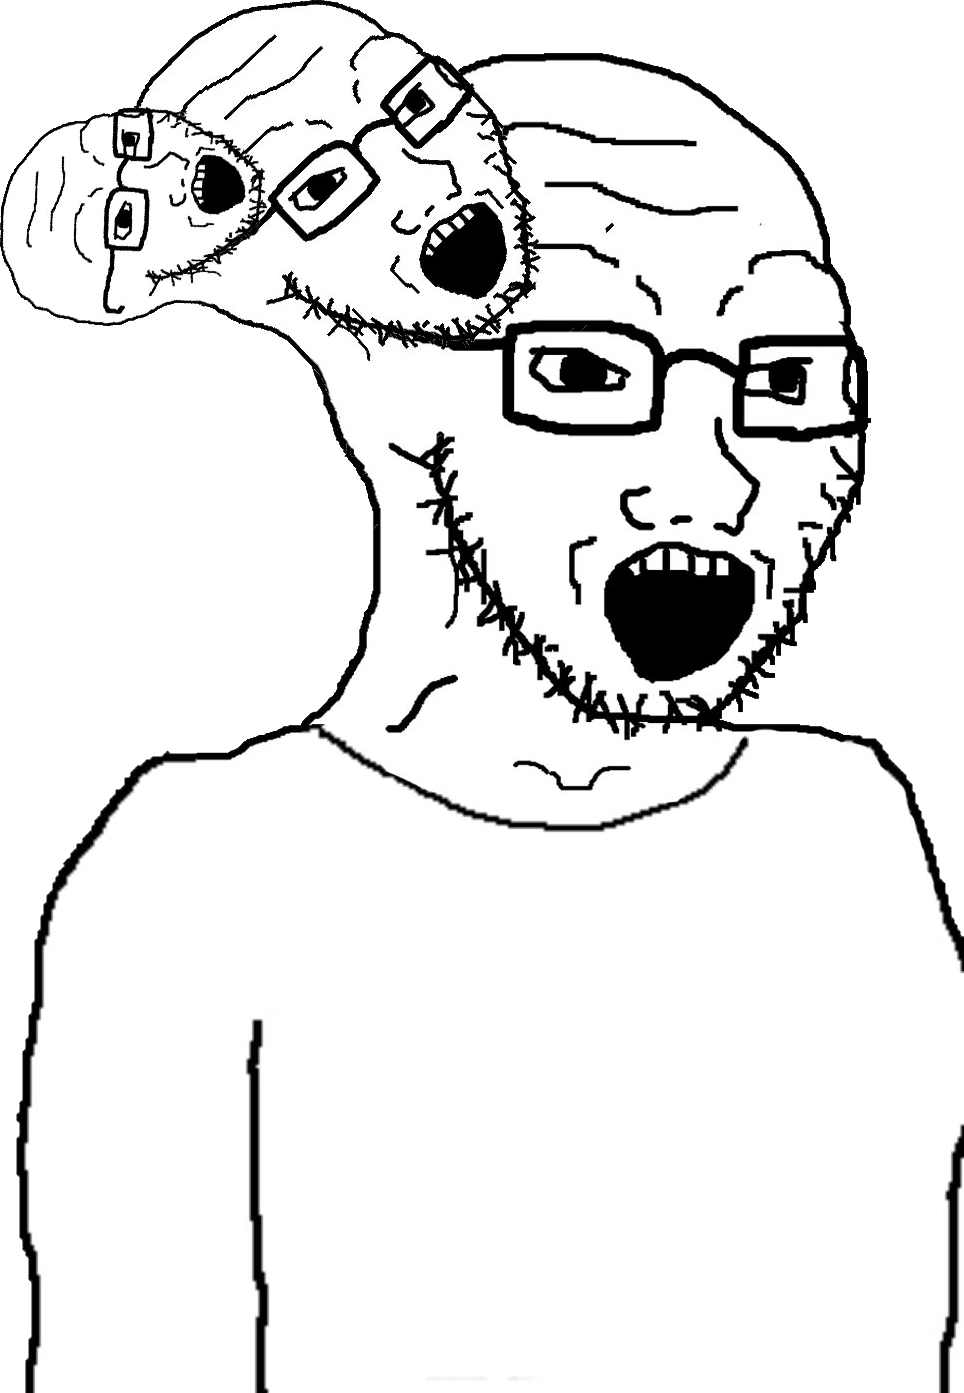
Label: 5_Soyjak